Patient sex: M
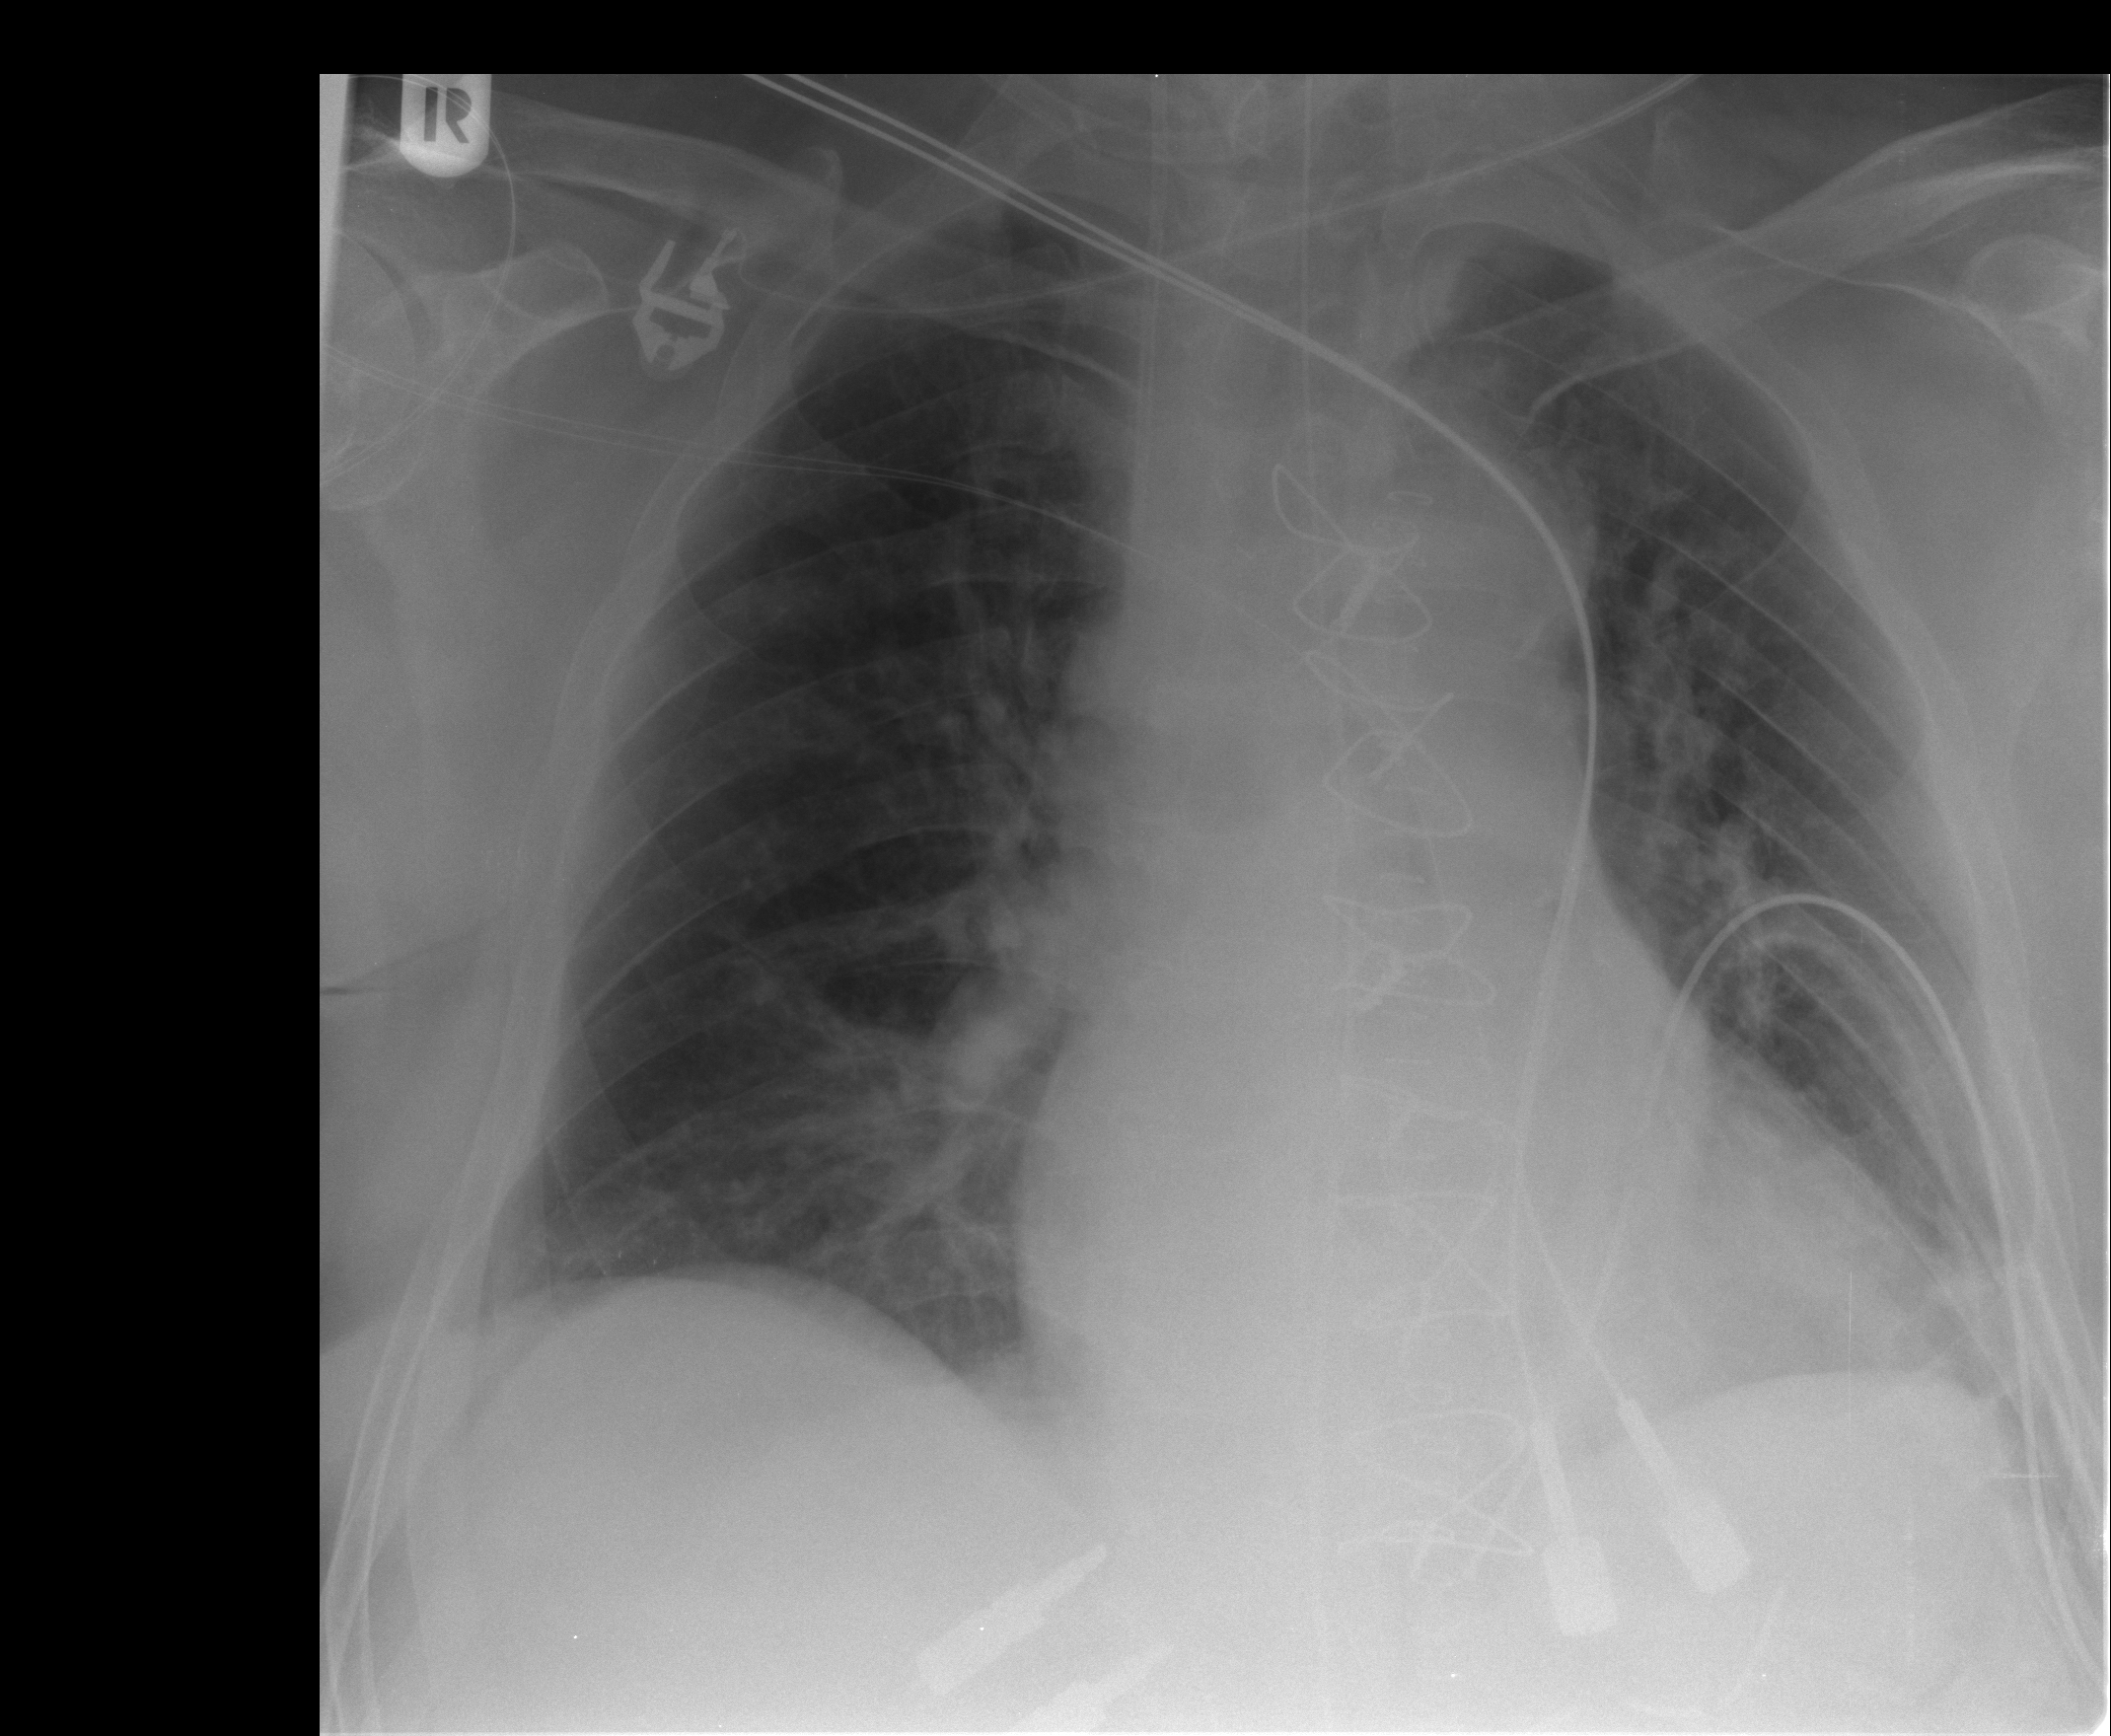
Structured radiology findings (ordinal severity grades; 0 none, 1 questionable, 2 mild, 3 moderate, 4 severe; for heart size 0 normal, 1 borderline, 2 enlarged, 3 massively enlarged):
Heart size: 0
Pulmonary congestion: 1
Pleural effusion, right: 0
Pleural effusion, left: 1
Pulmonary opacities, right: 0
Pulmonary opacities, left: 2
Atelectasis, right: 2
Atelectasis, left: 2